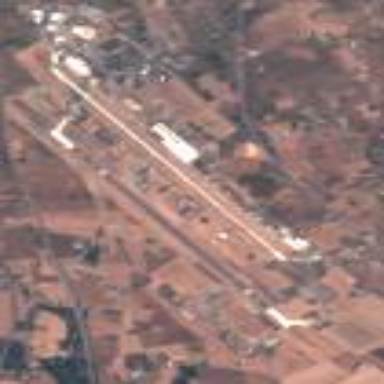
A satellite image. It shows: Military airfield located within larger aerodrome area.